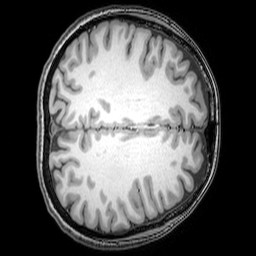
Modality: T1w
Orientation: axial
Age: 21
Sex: female
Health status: healthy
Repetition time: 0.081 s
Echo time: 0.037 s